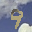
Label: 9